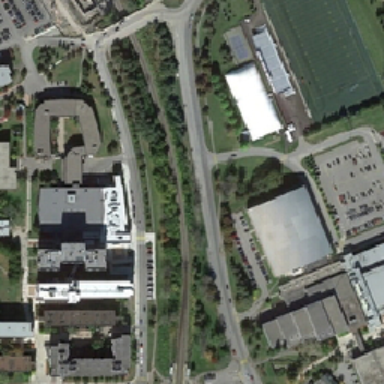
Many buildings and green trees are located in the playground and two parking areas .